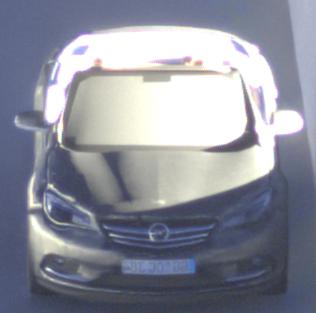
Make: Opel
Model: Cascada 1.4 Turbo
Detailed model: Cascada
Model produced from: 2013/03
Model produced until: 2015/01
Doors: 2
Color: gray
Road condition: dry road
Daytime: sunrise or sunset
Contrast: high contrast